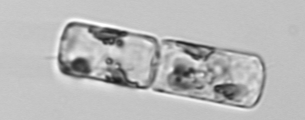
Label: Guinardia_delicatula